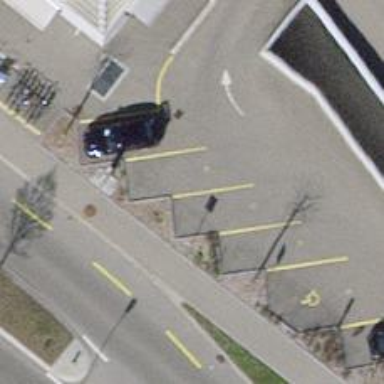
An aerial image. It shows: Kerb serving as barrier.